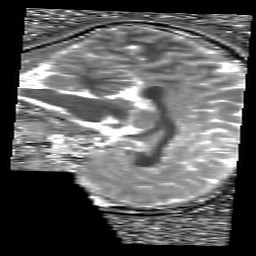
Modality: T1map
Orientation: sagittal
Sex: male
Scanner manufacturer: siemens
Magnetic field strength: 3 T
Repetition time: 5 s
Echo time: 0.00355 s